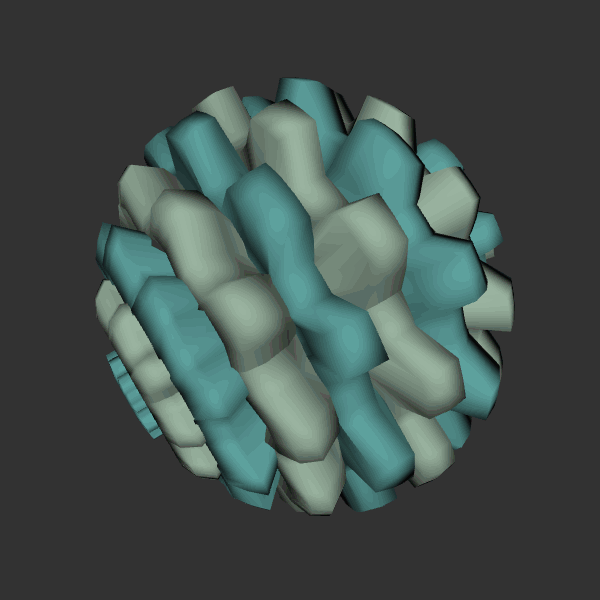
Background: dark